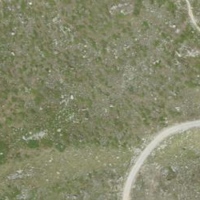
EUNIS habitat code: 26
Species observed at this site:
Kalmia procumbens